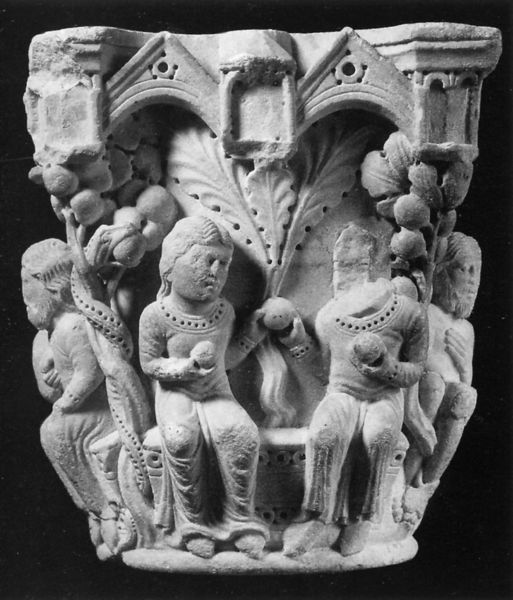
Titel: Parma, Kapitelle der ehemaligen Domkanzel
Institution: Parma, Galleria Nazionale
Schlagwörter: baum, blätter, menschen, männer, dach, bart, kleidung, stein, kirche, blatt, frucht, früchte, statue, apfel, figuren, essen, palme, plastik, foto, fotografie, bögen, adam, eva, schwarzweiß, schlange, kugel, löcher, kapitell, sandstein, eiche, kapitel, kunstwerk, teilen, böge, menschen+